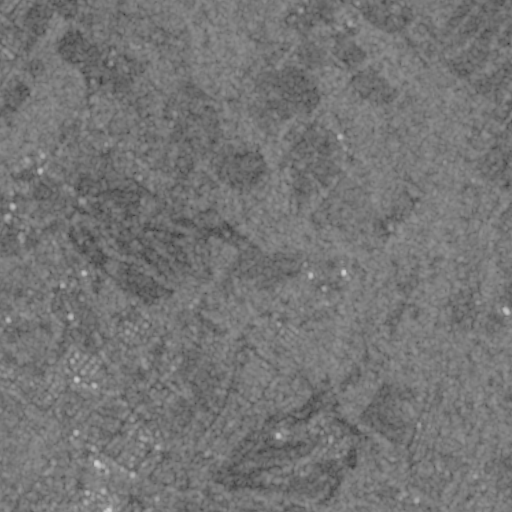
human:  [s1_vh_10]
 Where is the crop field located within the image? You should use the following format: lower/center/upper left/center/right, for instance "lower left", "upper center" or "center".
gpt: The crop field is located in the center left of the image.
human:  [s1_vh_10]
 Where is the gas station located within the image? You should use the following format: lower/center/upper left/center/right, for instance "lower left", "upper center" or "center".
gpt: The gas station is located in the center left of the image.
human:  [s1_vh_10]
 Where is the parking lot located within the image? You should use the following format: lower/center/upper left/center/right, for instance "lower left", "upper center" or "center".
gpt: The parking lot is located in the lower left of the image.
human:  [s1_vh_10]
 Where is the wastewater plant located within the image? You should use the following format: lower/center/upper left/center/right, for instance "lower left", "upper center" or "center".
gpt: The wastewater plant is located in the lower right of the image.
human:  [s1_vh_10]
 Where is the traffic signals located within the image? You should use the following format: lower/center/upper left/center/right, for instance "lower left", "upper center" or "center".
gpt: The traffic signals is located in the lower center of the image.
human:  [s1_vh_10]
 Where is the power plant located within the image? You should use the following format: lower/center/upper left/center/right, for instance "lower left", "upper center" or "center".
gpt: There is no power plant in the image.

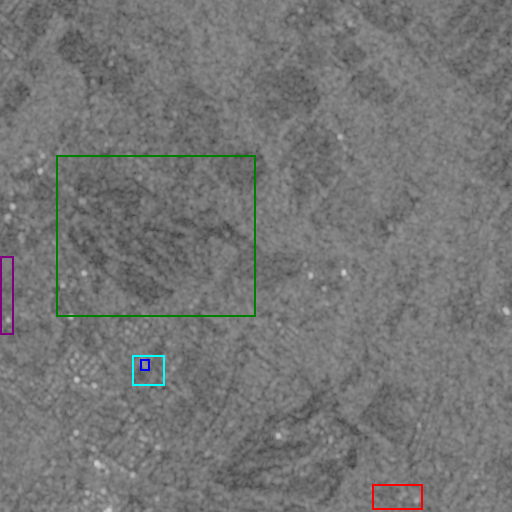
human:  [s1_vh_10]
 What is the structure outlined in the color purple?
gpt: The structure outlined in purple is a crop field.
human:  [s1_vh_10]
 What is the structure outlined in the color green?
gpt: The structure outlined in green is a park.
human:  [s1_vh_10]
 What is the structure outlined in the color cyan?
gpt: The structure outlined in cyan is a parking lot.
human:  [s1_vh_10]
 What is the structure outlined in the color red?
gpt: The structure outlined in red is a wastewater plant.
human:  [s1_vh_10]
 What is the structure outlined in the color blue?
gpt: The structure outlined in blue is a building.
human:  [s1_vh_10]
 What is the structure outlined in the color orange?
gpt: There is no orange outline.